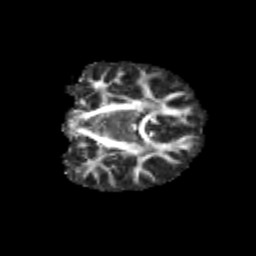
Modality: FA
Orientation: coronal
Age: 11
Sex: female
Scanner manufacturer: siemens
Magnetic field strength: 3 T
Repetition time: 3.8 s
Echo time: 0.07 s